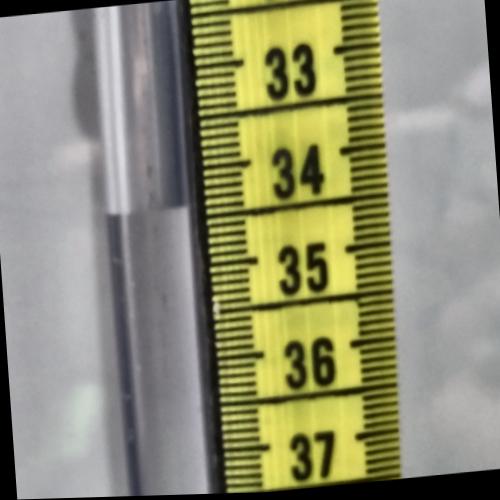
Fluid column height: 34.4 cm